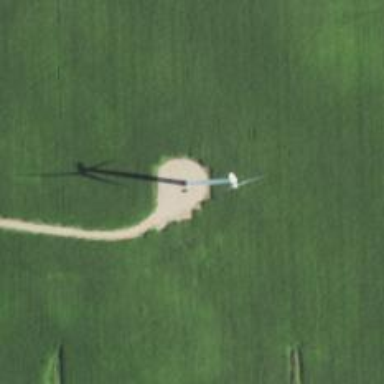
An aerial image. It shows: Wind turbine generating electricity through horizontal axis method. The source of the generator is wind.